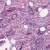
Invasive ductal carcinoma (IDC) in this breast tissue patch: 1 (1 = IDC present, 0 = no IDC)